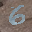
Label: 6